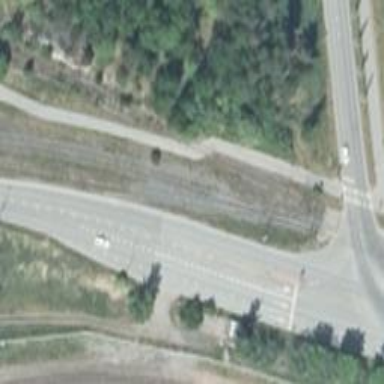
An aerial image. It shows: Disused railway spur service.